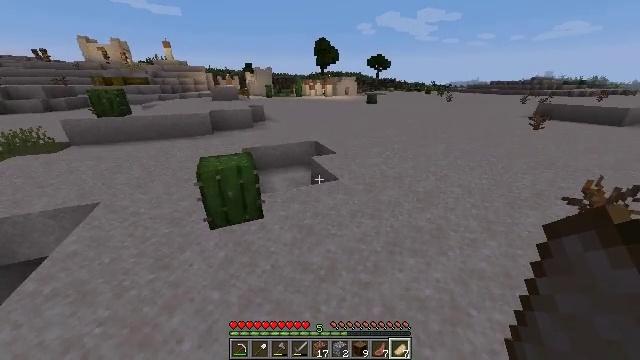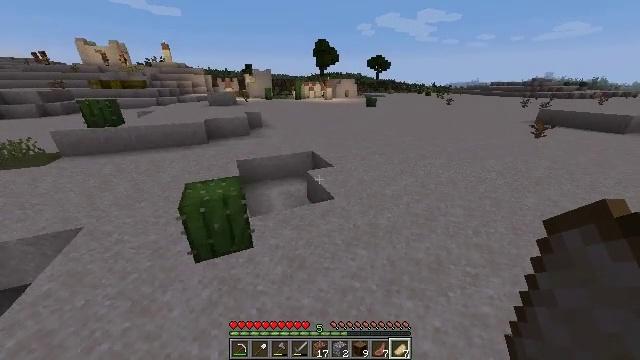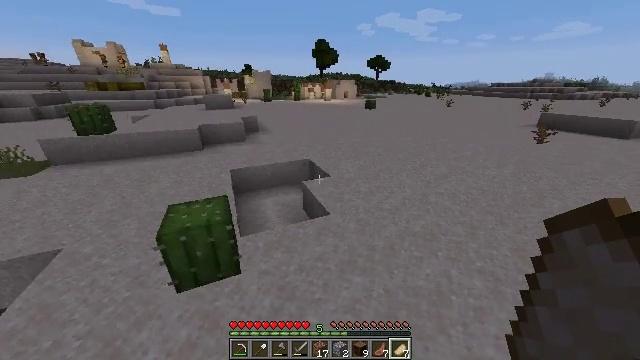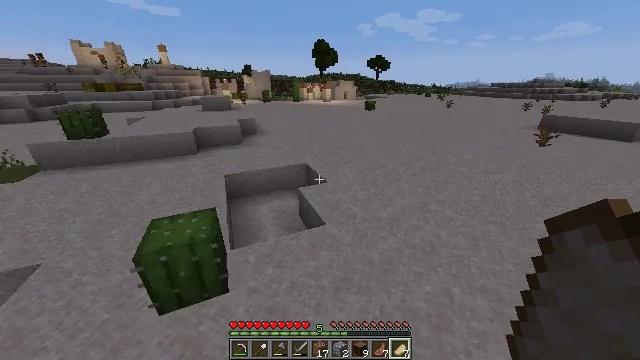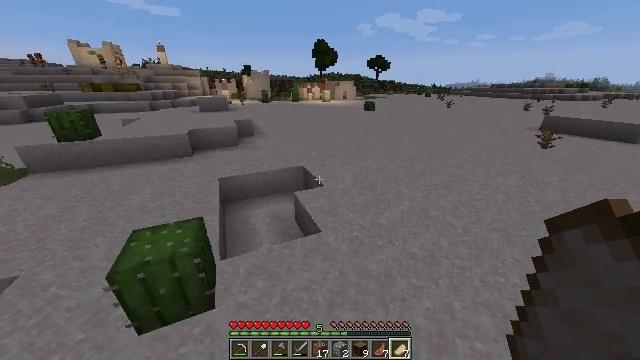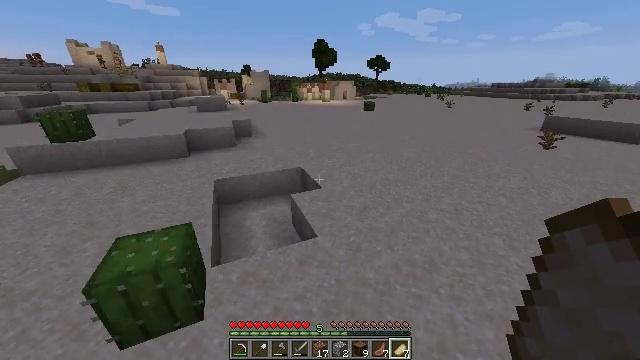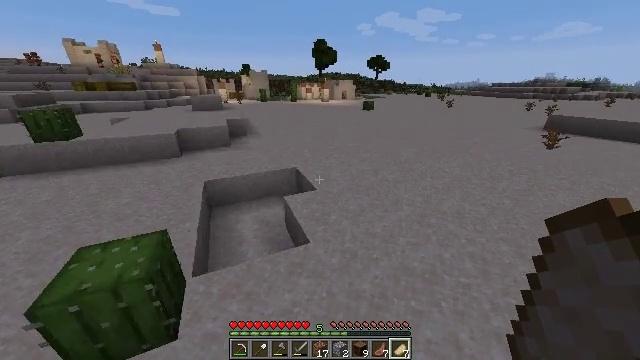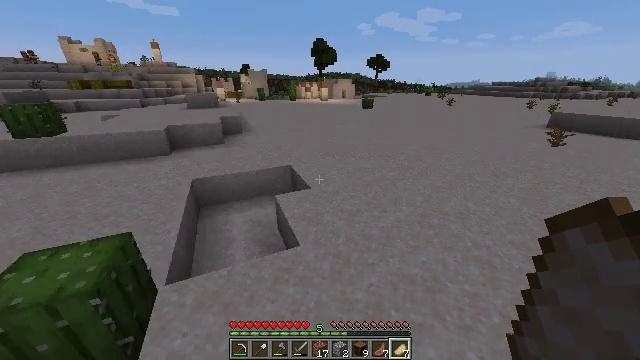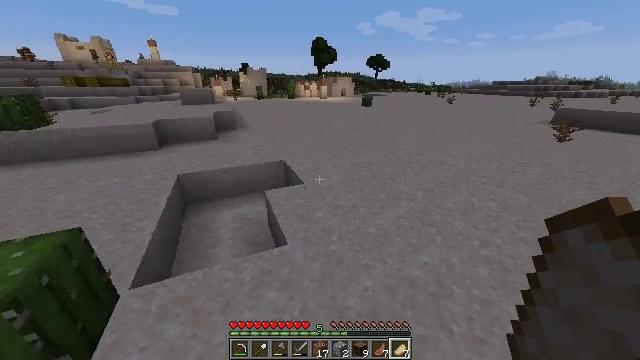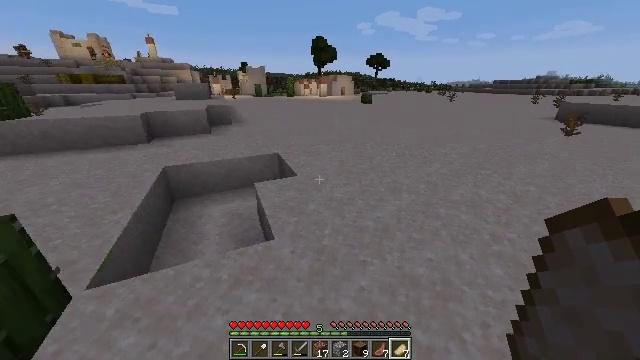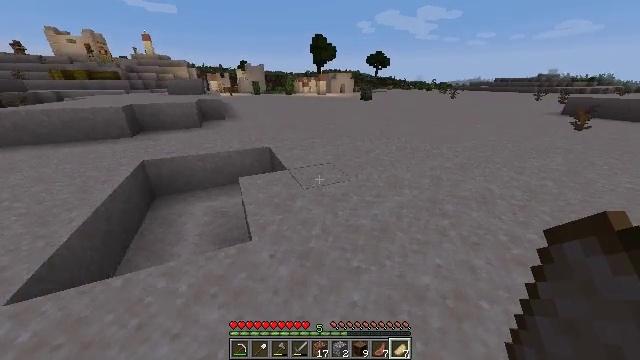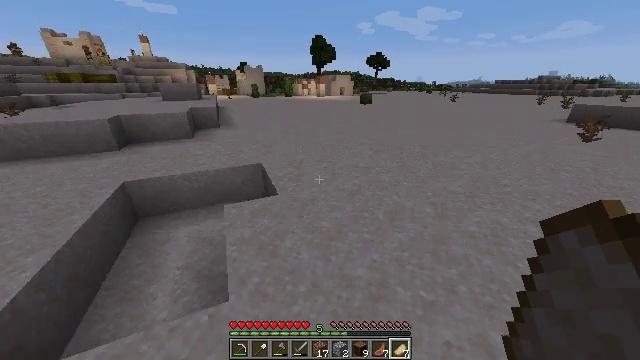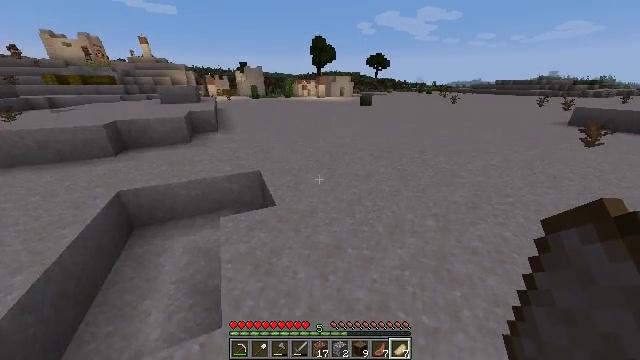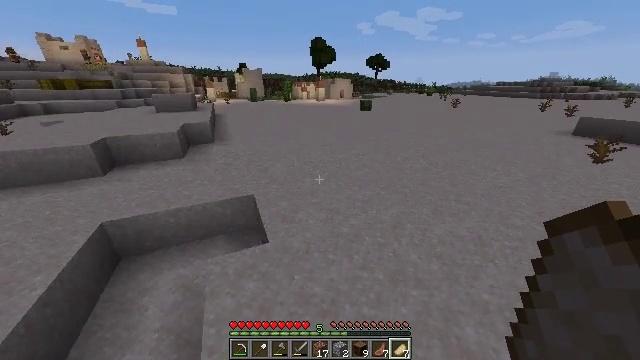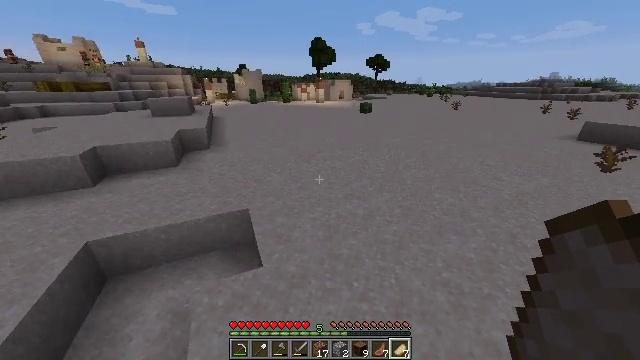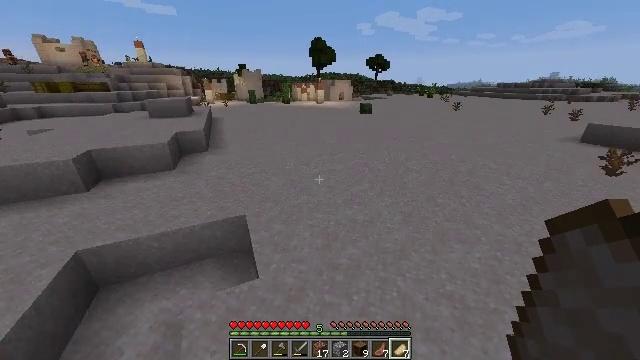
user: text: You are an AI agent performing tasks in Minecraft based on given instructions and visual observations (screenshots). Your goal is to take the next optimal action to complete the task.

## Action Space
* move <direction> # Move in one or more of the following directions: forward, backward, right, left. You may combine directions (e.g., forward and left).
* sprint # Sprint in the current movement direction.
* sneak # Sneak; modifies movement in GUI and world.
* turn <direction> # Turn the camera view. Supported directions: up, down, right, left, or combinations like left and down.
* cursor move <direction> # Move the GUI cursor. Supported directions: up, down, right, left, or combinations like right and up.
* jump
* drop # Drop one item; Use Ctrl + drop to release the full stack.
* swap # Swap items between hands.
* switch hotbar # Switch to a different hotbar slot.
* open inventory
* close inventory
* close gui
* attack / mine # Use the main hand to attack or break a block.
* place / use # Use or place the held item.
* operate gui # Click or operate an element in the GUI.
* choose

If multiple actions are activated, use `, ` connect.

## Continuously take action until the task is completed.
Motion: motion action
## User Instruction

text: Attack the hay block to get hay.
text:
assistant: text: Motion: move forward and move right, sprint, jump
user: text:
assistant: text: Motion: move forward and move right, sprint, jump
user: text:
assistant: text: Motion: move forward and move right, sprint, jump
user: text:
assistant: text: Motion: move forward and move right, sprint, jump
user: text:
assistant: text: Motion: move forward and move right, sprint, use / place, jump
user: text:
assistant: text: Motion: move forward and move right, sprint, use / place, jump
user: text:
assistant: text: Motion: move forward and move right, sprint, use / place, jump
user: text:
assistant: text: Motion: move forward, sprint, use / place, jump
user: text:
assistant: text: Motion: move forward, sprint, use / place, jump
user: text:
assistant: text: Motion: move forward, sprint, use / place, jump
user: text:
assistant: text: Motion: move forward, sprint, jump
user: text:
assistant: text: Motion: move forward, sprint, jump
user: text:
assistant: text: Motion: move forward, sprint, jump
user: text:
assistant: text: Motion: move forward, sprint, jump
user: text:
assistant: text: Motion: move forward, sprint, jump
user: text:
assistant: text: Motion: move forward, sprint, jump
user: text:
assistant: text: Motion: move forward, sprint, jump
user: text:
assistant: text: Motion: move forward, sprint, jump
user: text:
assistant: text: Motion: move forward, sprint, jump
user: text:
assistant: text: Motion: move forward, sprint, jump
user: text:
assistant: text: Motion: move forward, sprint, jump
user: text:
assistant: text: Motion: move forward, sprint, jump
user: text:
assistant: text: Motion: move forward, sprint, jump
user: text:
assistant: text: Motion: move forward, sprint, jump
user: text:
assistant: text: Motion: move forward, sprint, jump
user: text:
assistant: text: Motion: move forward, sprint, jump
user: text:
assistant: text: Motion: move forward, sprint, jump
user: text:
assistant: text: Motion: move forward, sprint, jump
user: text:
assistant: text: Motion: move forward, sprint, jump
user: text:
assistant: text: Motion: move forward, sprint, jump